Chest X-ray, AP view. Patient: 60 years old, sex M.
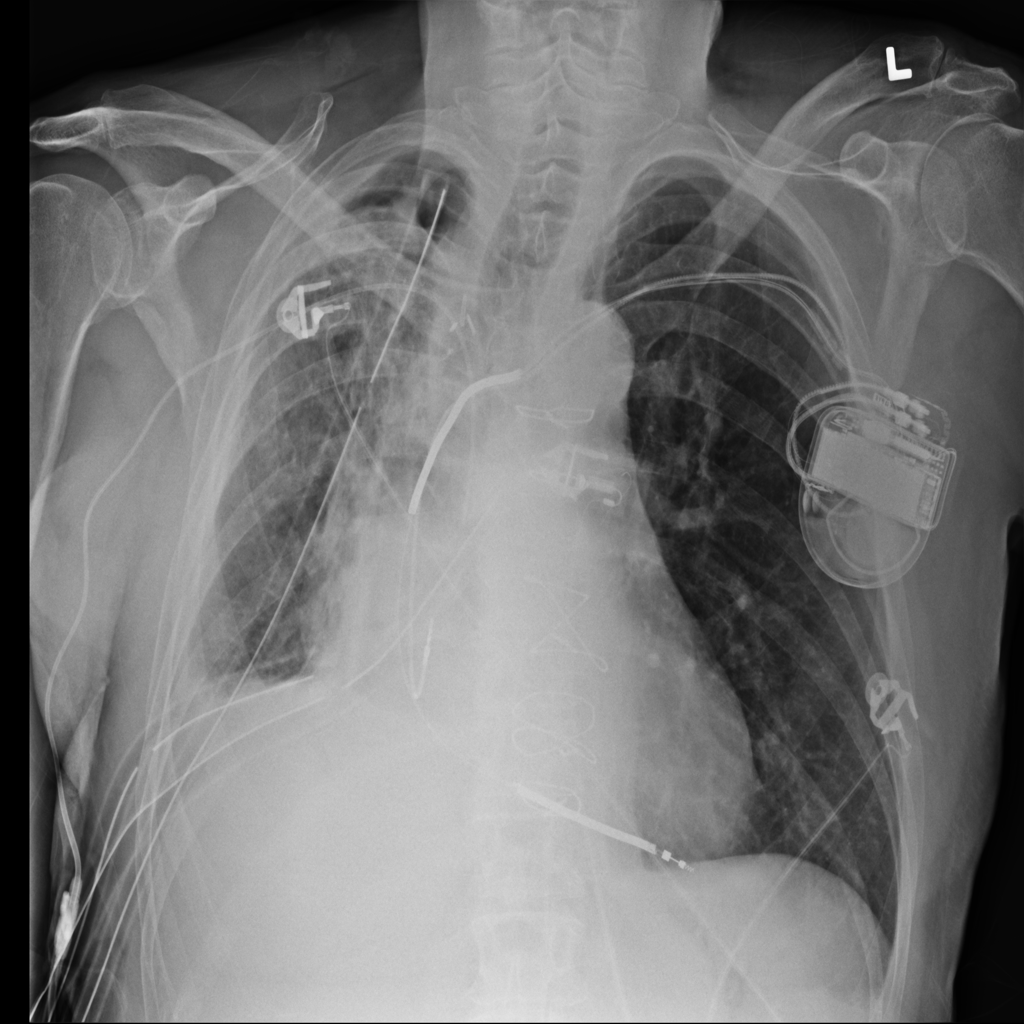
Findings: Pneumothorax